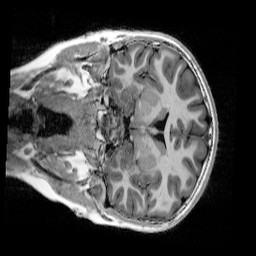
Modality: UNIT1_denoised
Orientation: coronal
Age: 11
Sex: female
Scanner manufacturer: siemens
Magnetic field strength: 3 T
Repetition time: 4 s
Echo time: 0.00303 s